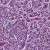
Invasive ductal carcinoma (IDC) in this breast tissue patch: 1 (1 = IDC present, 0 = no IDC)